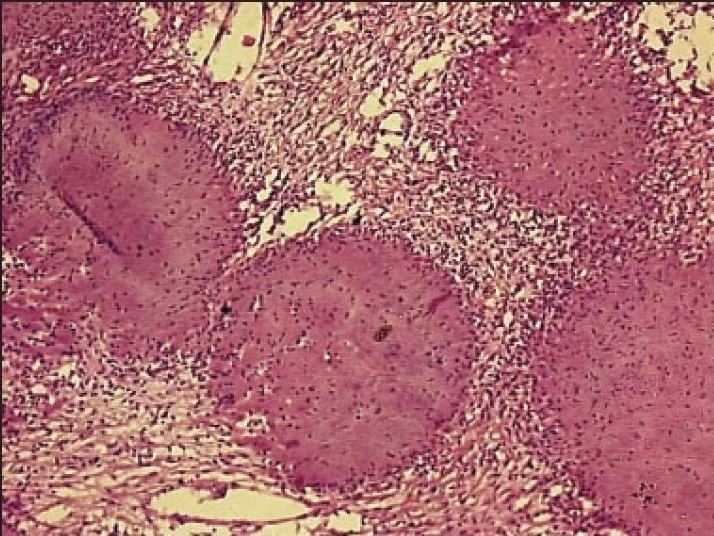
Spindled stroma punctuated by large collagen rosettes (hematoxylin and eosin, x10).
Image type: pathology (h&e)